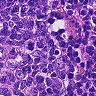
Metastatic tissue present: no